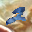
Label: 2